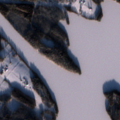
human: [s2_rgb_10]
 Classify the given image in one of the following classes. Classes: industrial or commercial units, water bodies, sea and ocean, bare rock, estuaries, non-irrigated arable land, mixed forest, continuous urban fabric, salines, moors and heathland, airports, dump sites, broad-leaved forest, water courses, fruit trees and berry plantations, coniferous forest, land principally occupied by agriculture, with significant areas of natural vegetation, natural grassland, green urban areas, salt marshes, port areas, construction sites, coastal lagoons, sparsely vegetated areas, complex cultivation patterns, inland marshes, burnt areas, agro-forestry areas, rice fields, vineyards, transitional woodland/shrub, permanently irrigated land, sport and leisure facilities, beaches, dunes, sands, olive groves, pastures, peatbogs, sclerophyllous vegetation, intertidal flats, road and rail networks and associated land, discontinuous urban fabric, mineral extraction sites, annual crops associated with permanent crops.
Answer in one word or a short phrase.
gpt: land principally occupied by agriculture, with significant areas of natural vegetation, broad-leaved forest, coniferous forest, mixed forest, water bodies